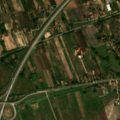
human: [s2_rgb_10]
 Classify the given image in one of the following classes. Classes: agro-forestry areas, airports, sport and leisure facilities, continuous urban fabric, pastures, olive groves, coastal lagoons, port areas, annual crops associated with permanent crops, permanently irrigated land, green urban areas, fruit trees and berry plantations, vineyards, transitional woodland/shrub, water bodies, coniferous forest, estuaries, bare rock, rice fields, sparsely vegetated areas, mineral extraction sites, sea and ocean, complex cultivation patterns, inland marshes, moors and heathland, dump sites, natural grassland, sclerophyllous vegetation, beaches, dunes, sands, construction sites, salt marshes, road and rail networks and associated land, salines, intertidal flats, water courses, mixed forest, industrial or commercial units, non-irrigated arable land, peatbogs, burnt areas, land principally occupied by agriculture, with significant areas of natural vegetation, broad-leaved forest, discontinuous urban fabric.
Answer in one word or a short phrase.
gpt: discontinuous urban fabric, fruit trees and berry plantations, complex cultivation patterns, transitional woodland/shrub, water bodies